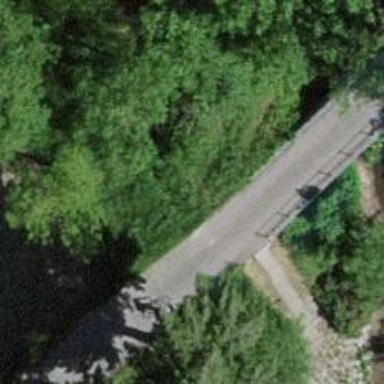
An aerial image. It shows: Road with steps.